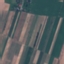
Land use / land cover: AnnualCrop